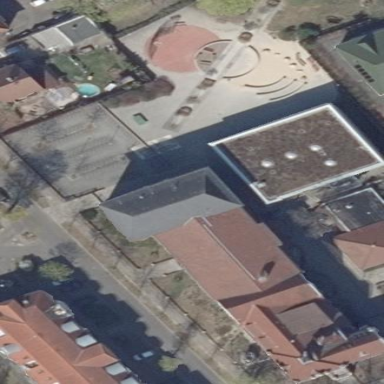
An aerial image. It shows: School building.